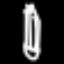
Label: pencil